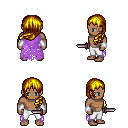
a pixel art fantasy rpg character, male body template, human, dark skin, maroon tattered cape, white pants, blonde left-swept hairstyle, white cloth bracers, dagger, four views (front, back, left, right), 2x2 character sprite sheet, small pixel art, hard edges, no anti-aliasing